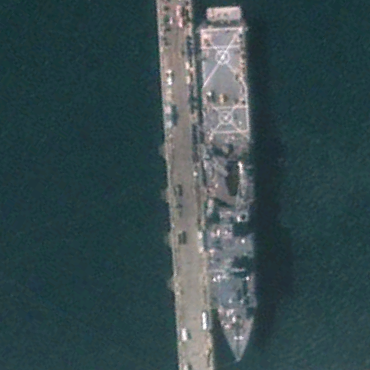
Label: combat